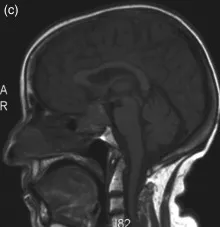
Sagittal T1WI respectively.
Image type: radiology (mri)